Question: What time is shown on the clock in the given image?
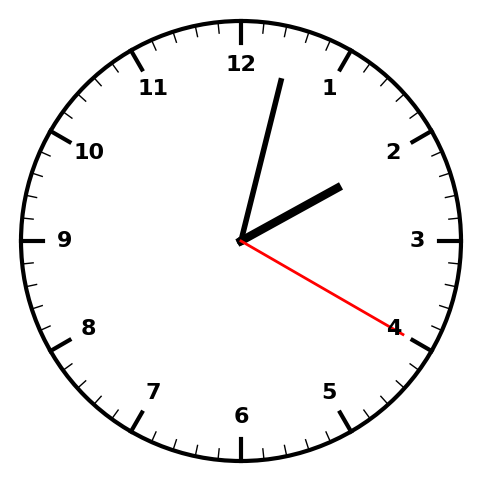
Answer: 02:02:20